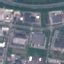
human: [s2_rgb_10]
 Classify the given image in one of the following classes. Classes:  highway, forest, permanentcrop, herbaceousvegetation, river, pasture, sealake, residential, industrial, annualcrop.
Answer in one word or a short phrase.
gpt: Industrial